Question: I'm using FireMonkey and want the user to select a directory using the interface supplied by a TFileOpenDialog (I find the SelectDirectory interface outdated at best - yes, even with the sdNewUI option).

Firstly, Is it bad practice to include the VCL.Dialogs unit (to use a TFileOpenDialog) in a FireMonkey application?
Secondly, this is still only possible with Windows Vista and above. Is this the correct way to check for a compatible Windows versions?
'''
{IFDEF WIN32 or WIN64}
if Win32MajorVersion >= 6 then
// Create TOpenFileDialog with fdoPickFolders option
'''
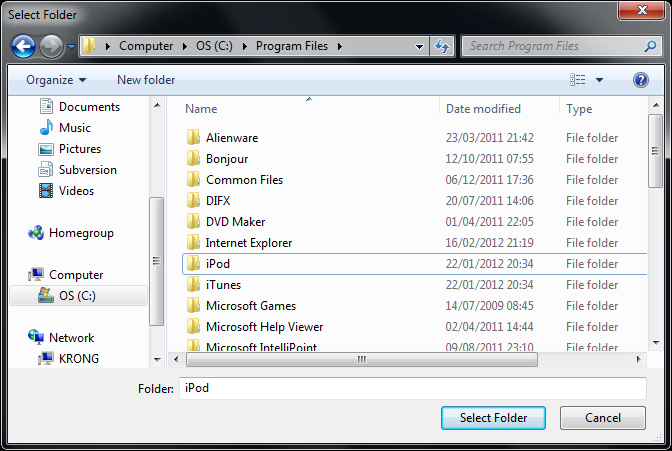
Answer: For future reference, use of IFileDialog to create a Windows Vista and above folder dialog:
'''
uses
ShlObj, ActiveX;
...
var
FolderDialog : IFileDialog;
hr: HRESULT;
IResult: IShellItem;
FileName: PChar;
Settings: DWORD;
begin
if Win32MajorVersion >= 6 then
begin
hr := CoCreateInstance(CLSID_FileOpenDialog,
nil,
CLSCTX_INPROC_SERVER,
IFileDialog,
FolderDialog);
if hr = S_OK then
begin
FolderDialog.GetOptions(Settings);
FolderDialog.SetOptions(Settings or FOS_PICKFOLDERS);
FolderDialog.GetOptions(Settings);
FolderDialog.SetOptions(Settings or FOS_FORCEFILESYSTEM);
FolderDialog.SetOkButtonLabel(PChar('Select'));
FolderDialog.SetTitle(PChar('Select a Directory'));
hr := FolderDialog.Show(Handle);
if hr = S_OK then
begin
hr := FolderDialog.GetResult(IResult);
if hr = S_OK then
begin
IResult.GetDisplayName(SIGDN_FILESYSPATH,FileName);
ConfigPathEdit.Text := FileName;
end;
end;
end;
end;
end;
'''